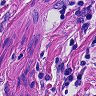
Metastatic tissue present: no